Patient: sex F, age 53
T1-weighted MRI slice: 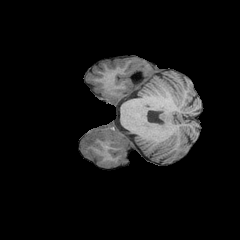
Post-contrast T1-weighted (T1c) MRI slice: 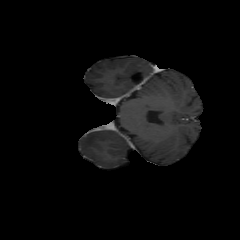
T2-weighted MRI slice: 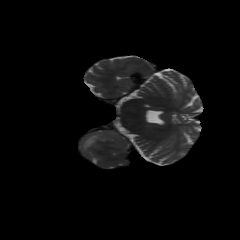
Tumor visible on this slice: yes
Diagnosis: Astrocytoma, IDH-wildtype
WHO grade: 3